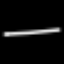
Label: line